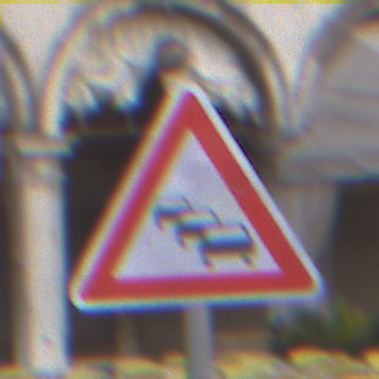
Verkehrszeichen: Stau
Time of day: SunriseSunset
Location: Outdoor (Urban)
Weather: PartlyCloudy
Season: NotSpecified
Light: Natural